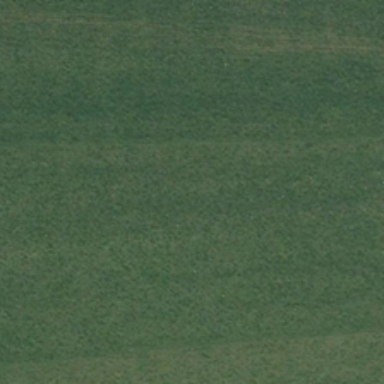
It is a piece of green meadow .